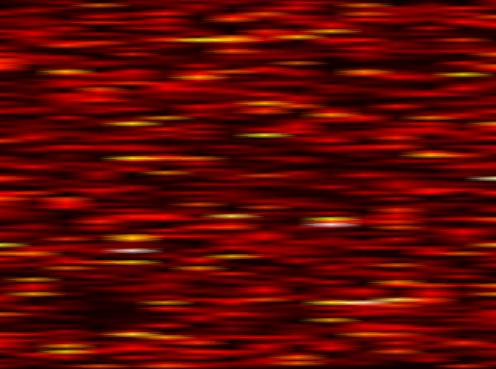
Label: WOLA